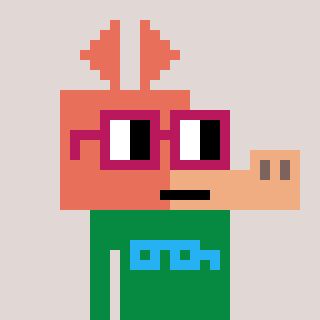
a pixel art character with square dark red glasses, a aardvark-shaped head and a green-colored body on a warm background